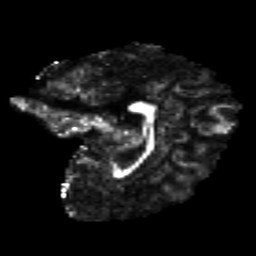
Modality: FA
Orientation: sagittal
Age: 20
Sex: female
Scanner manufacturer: siemens
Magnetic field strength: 3 T
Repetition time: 8.8 s
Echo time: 0.085 s